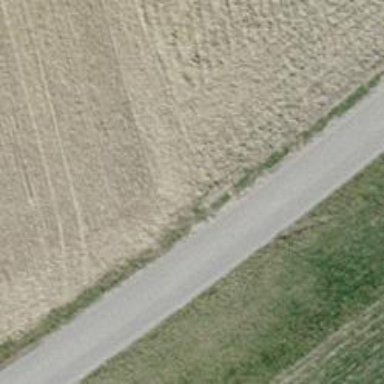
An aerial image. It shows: Track with grade 2 gravel surface.